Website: lowes
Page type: billing-address
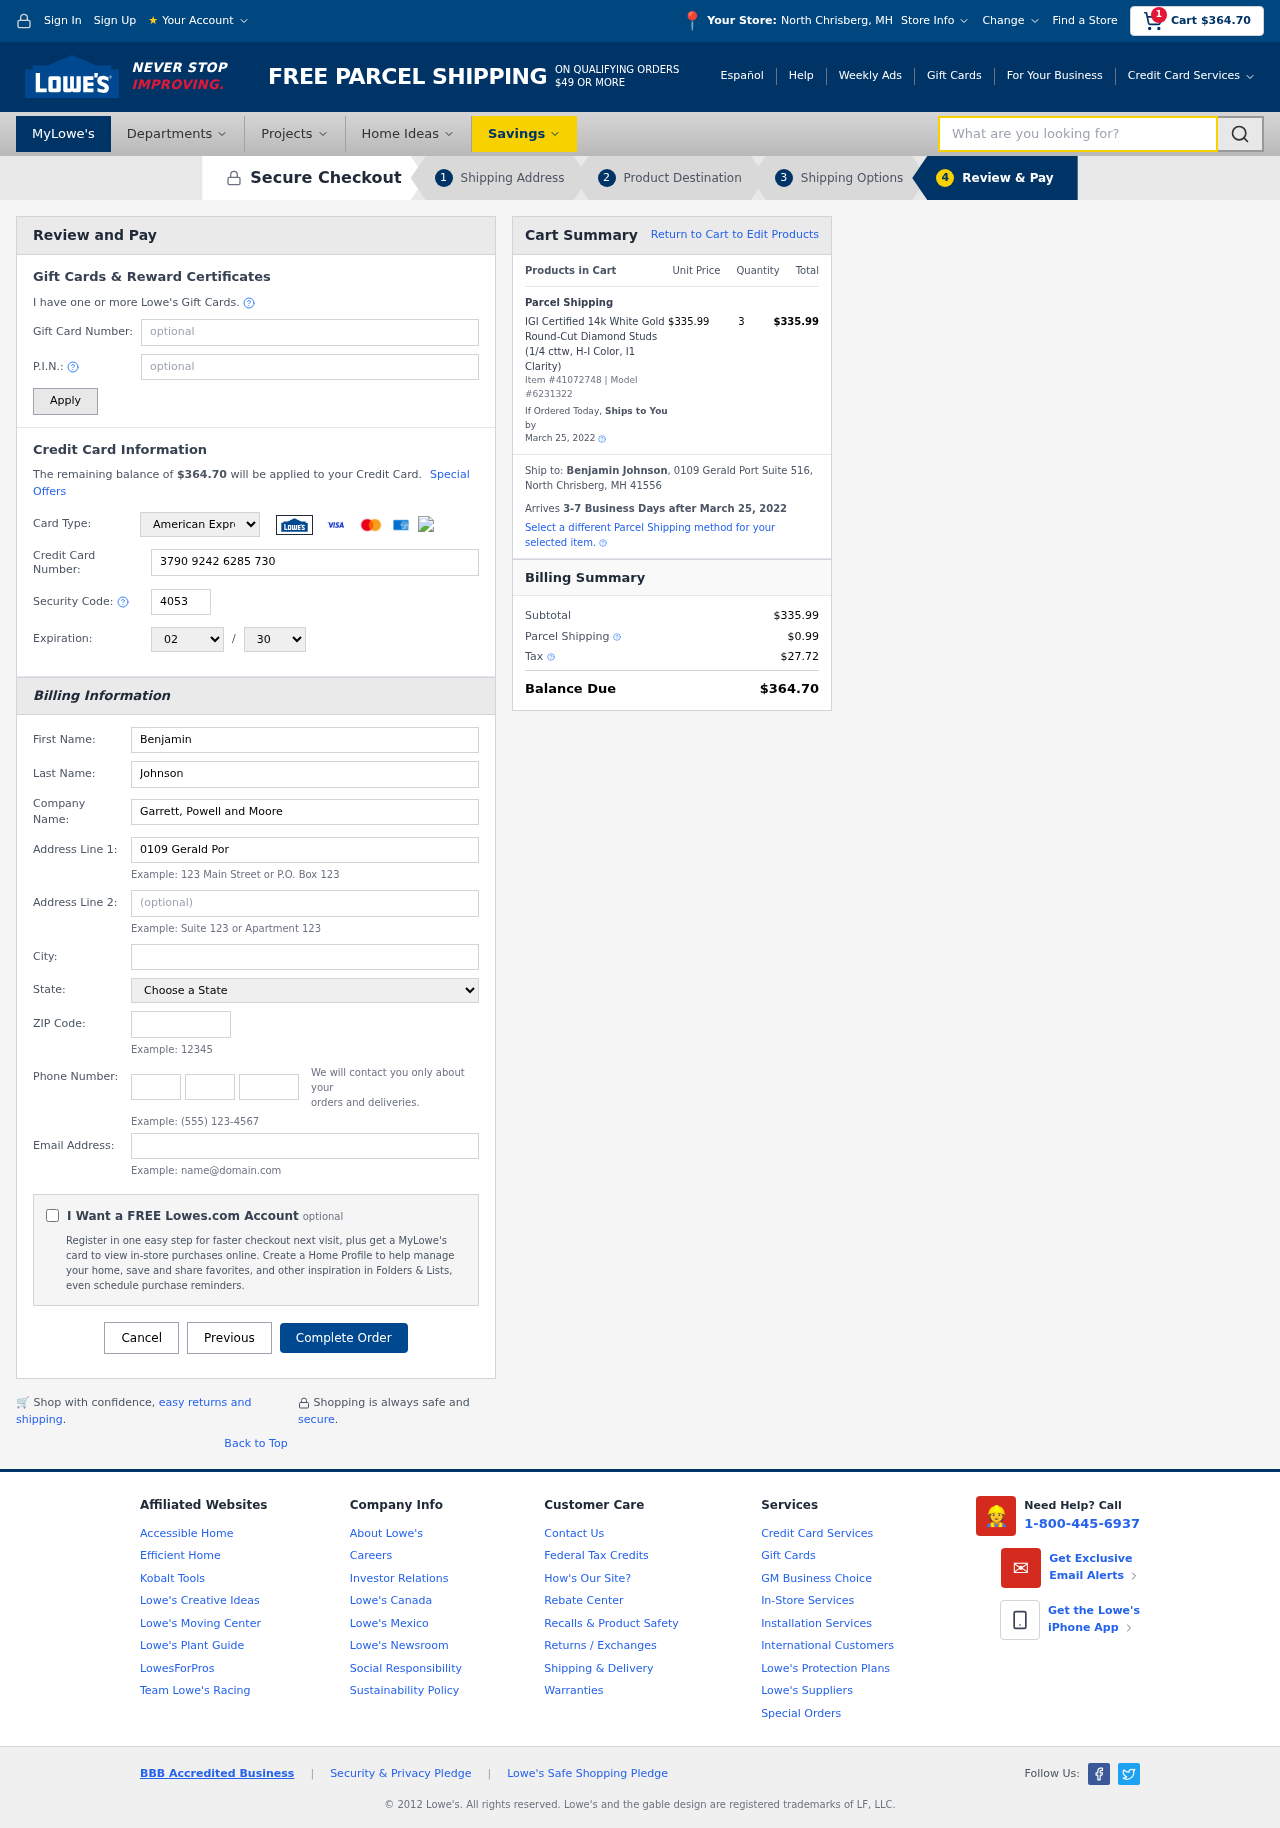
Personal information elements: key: PII_CARD_CVV
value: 4053
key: PII_CARD_EXPIRY_MONTH
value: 02
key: PII_CARD_EXPIRY_YEAR
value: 30
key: PII_CARD_NUMBER
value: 3790 9242 6285 730
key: PII_CARD_TYPE
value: American Express
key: PII_CITY
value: North Chrisberg
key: PII_CITY_STATE
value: North Chrisberg, MH
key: PII_COMPANY
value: Garrett, Powell and Moore
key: PII_EMAIL
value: benjamin.johnson@yahoo.com
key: PII_FIRSTNAME
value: Benjamin
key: PII_FULLNAME
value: Benjamin Johnson
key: PII_LASTNAME
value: Johnson
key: PII_PHONE_AREA
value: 809
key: PII_PHONE_PREFIX
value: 621
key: PII_PHONE_SUFFIX
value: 4757
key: PII_POSTCODE
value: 41556
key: PII_STATE
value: MH
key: PII_STREET
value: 0109 Gerald Port Suite 516
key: PII_CITY_STATE_ZIP
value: North Chrisberg, MH 41556
Product elements: key: PRODUCT1_NAME
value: IGI Certified 14k White Gold Round-Cut Diamond Studs (1/4 cttw, H-I Color, I1 Clarity)
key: PRODUCT1_PRICE
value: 335.99
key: PRODUCT1_QUANTITY
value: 3
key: PRODUCT_ITEM_NUMBER
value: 41072748
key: PRODUCT_MODEL_NUMBER
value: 6231322
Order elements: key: ORDER_SUBTOTAL
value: $364.70
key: ORDER_TOTAL
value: $364.70
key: ORDER_SHIPPING_DATE
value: March 25, 2022
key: ORDER_SUBTOTAL
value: $335.99
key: ORDER_DELIVERY_DATE
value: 3-7 Business Days after March 25, 2022
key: ORDER_SHIPPING_DATE2
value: March 25, 2022
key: ORDER_SUBTOTAL2
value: $335.99
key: ORDER_SHIPPING_COST
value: $0.99
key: ORDER_TAX
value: $27.72
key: ORDER_TOTAL2
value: $364.70
Search elements: key: HEADER_SEARCH
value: What are you looking for?